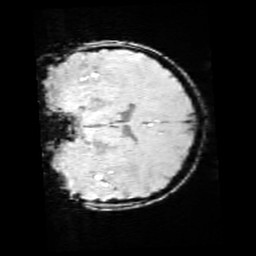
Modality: SWI
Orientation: coronal
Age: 9
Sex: female
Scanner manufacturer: siemens
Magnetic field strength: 3 T
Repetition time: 0.027 s
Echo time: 0.02 s